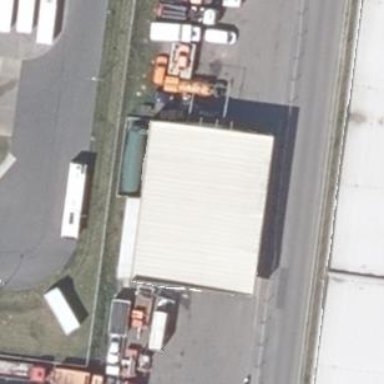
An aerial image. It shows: Roofed fuel facility.